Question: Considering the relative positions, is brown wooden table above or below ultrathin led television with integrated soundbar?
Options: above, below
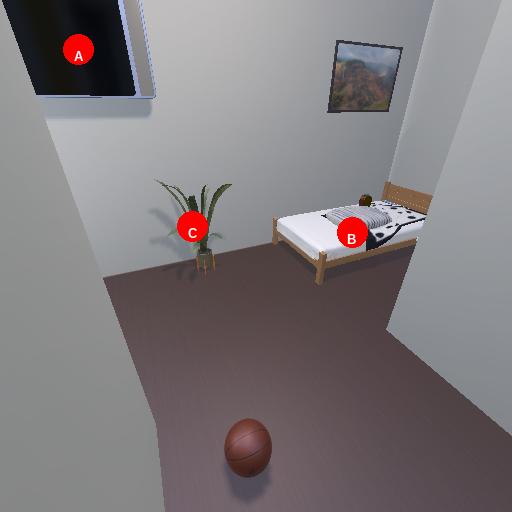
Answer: above